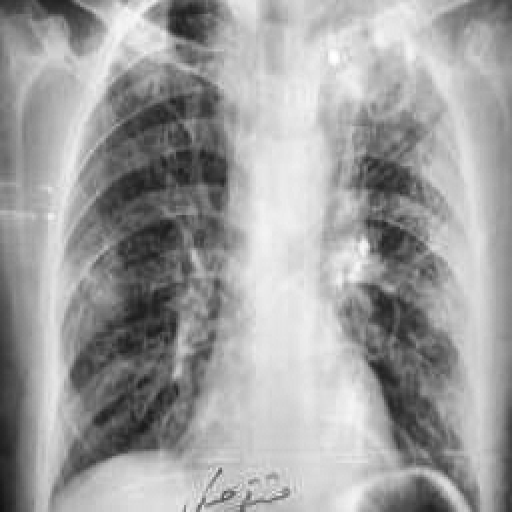
Finding: TUBERCULOSIS